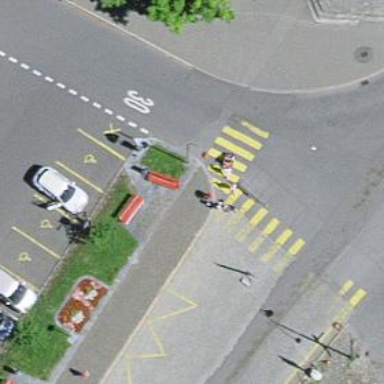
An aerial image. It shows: Uncontrolled zebra crossing on the road.